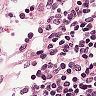
Metastatic tissue present: no